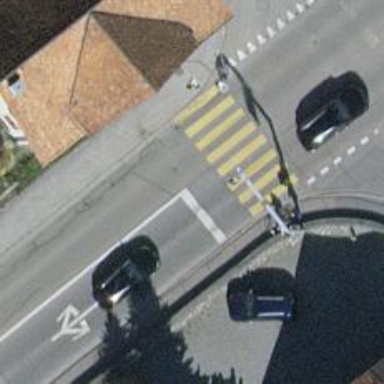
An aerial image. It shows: Road with traffic signals.